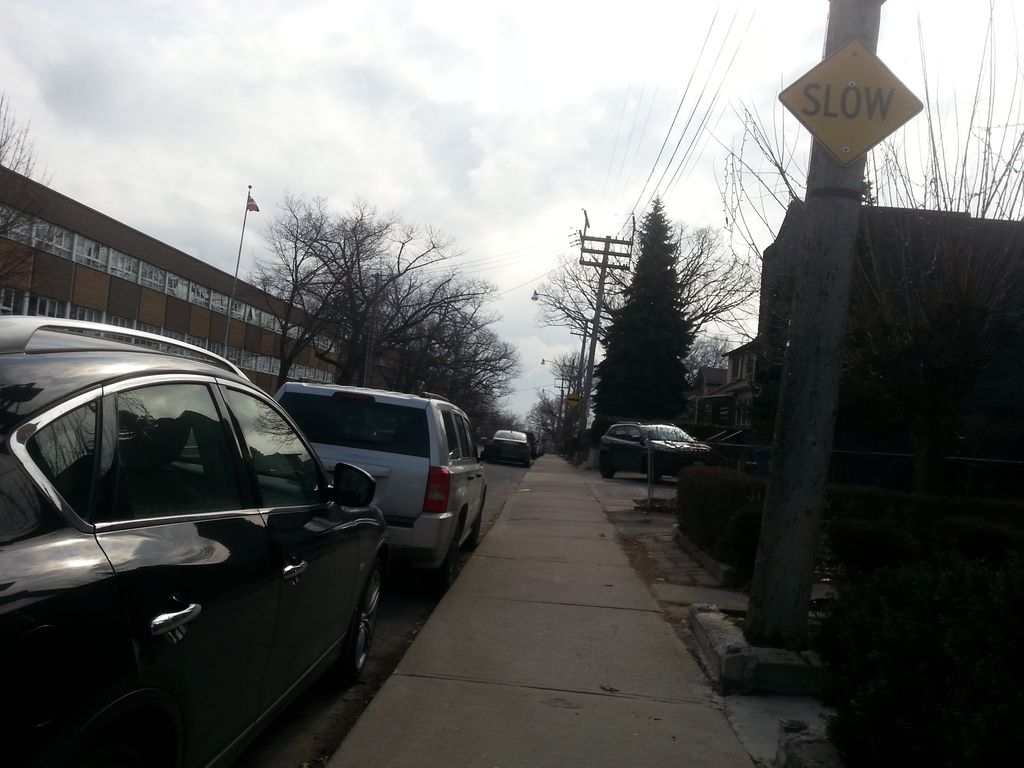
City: toronto